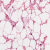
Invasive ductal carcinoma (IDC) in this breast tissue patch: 0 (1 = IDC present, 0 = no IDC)